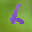
Label: 6